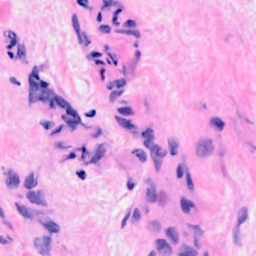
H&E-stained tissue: Breast